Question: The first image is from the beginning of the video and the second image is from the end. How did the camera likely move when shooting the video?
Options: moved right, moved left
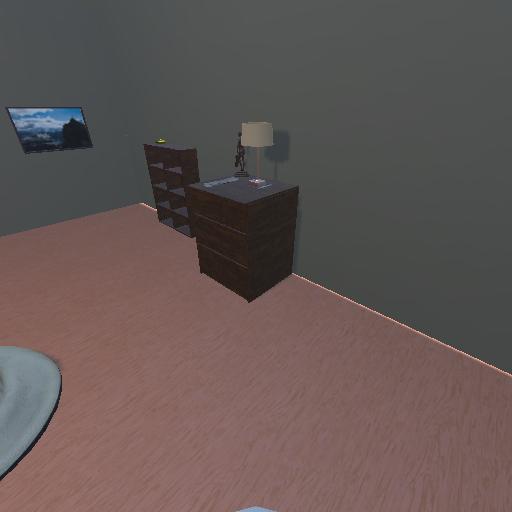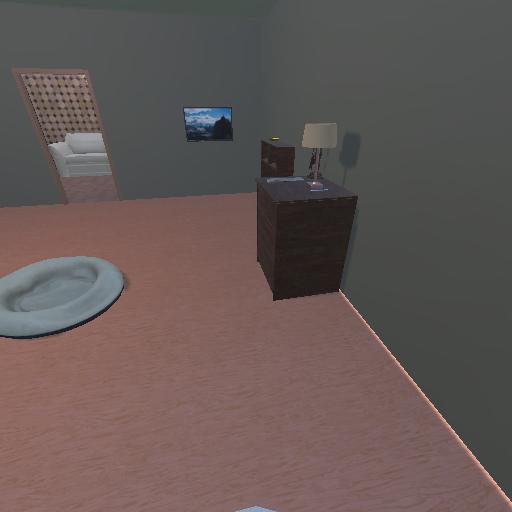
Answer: moved right